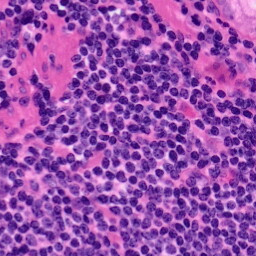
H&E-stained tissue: Pancreatic